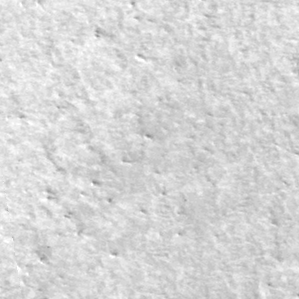
Label: frost